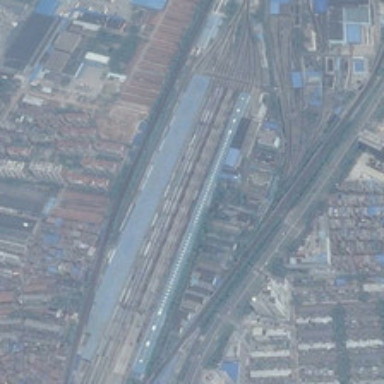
Many buildings are in two sides of a railway station .